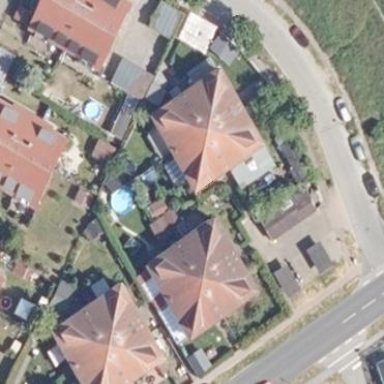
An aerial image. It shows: Residential building with white exterior. It has pyramidal red roof made of roof tiles.